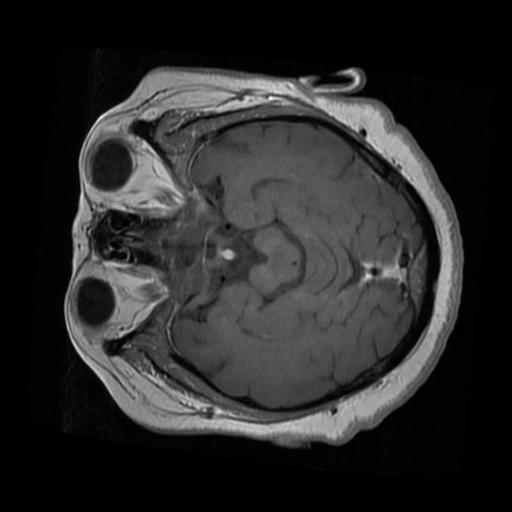
Label: brain_tumor